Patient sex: F
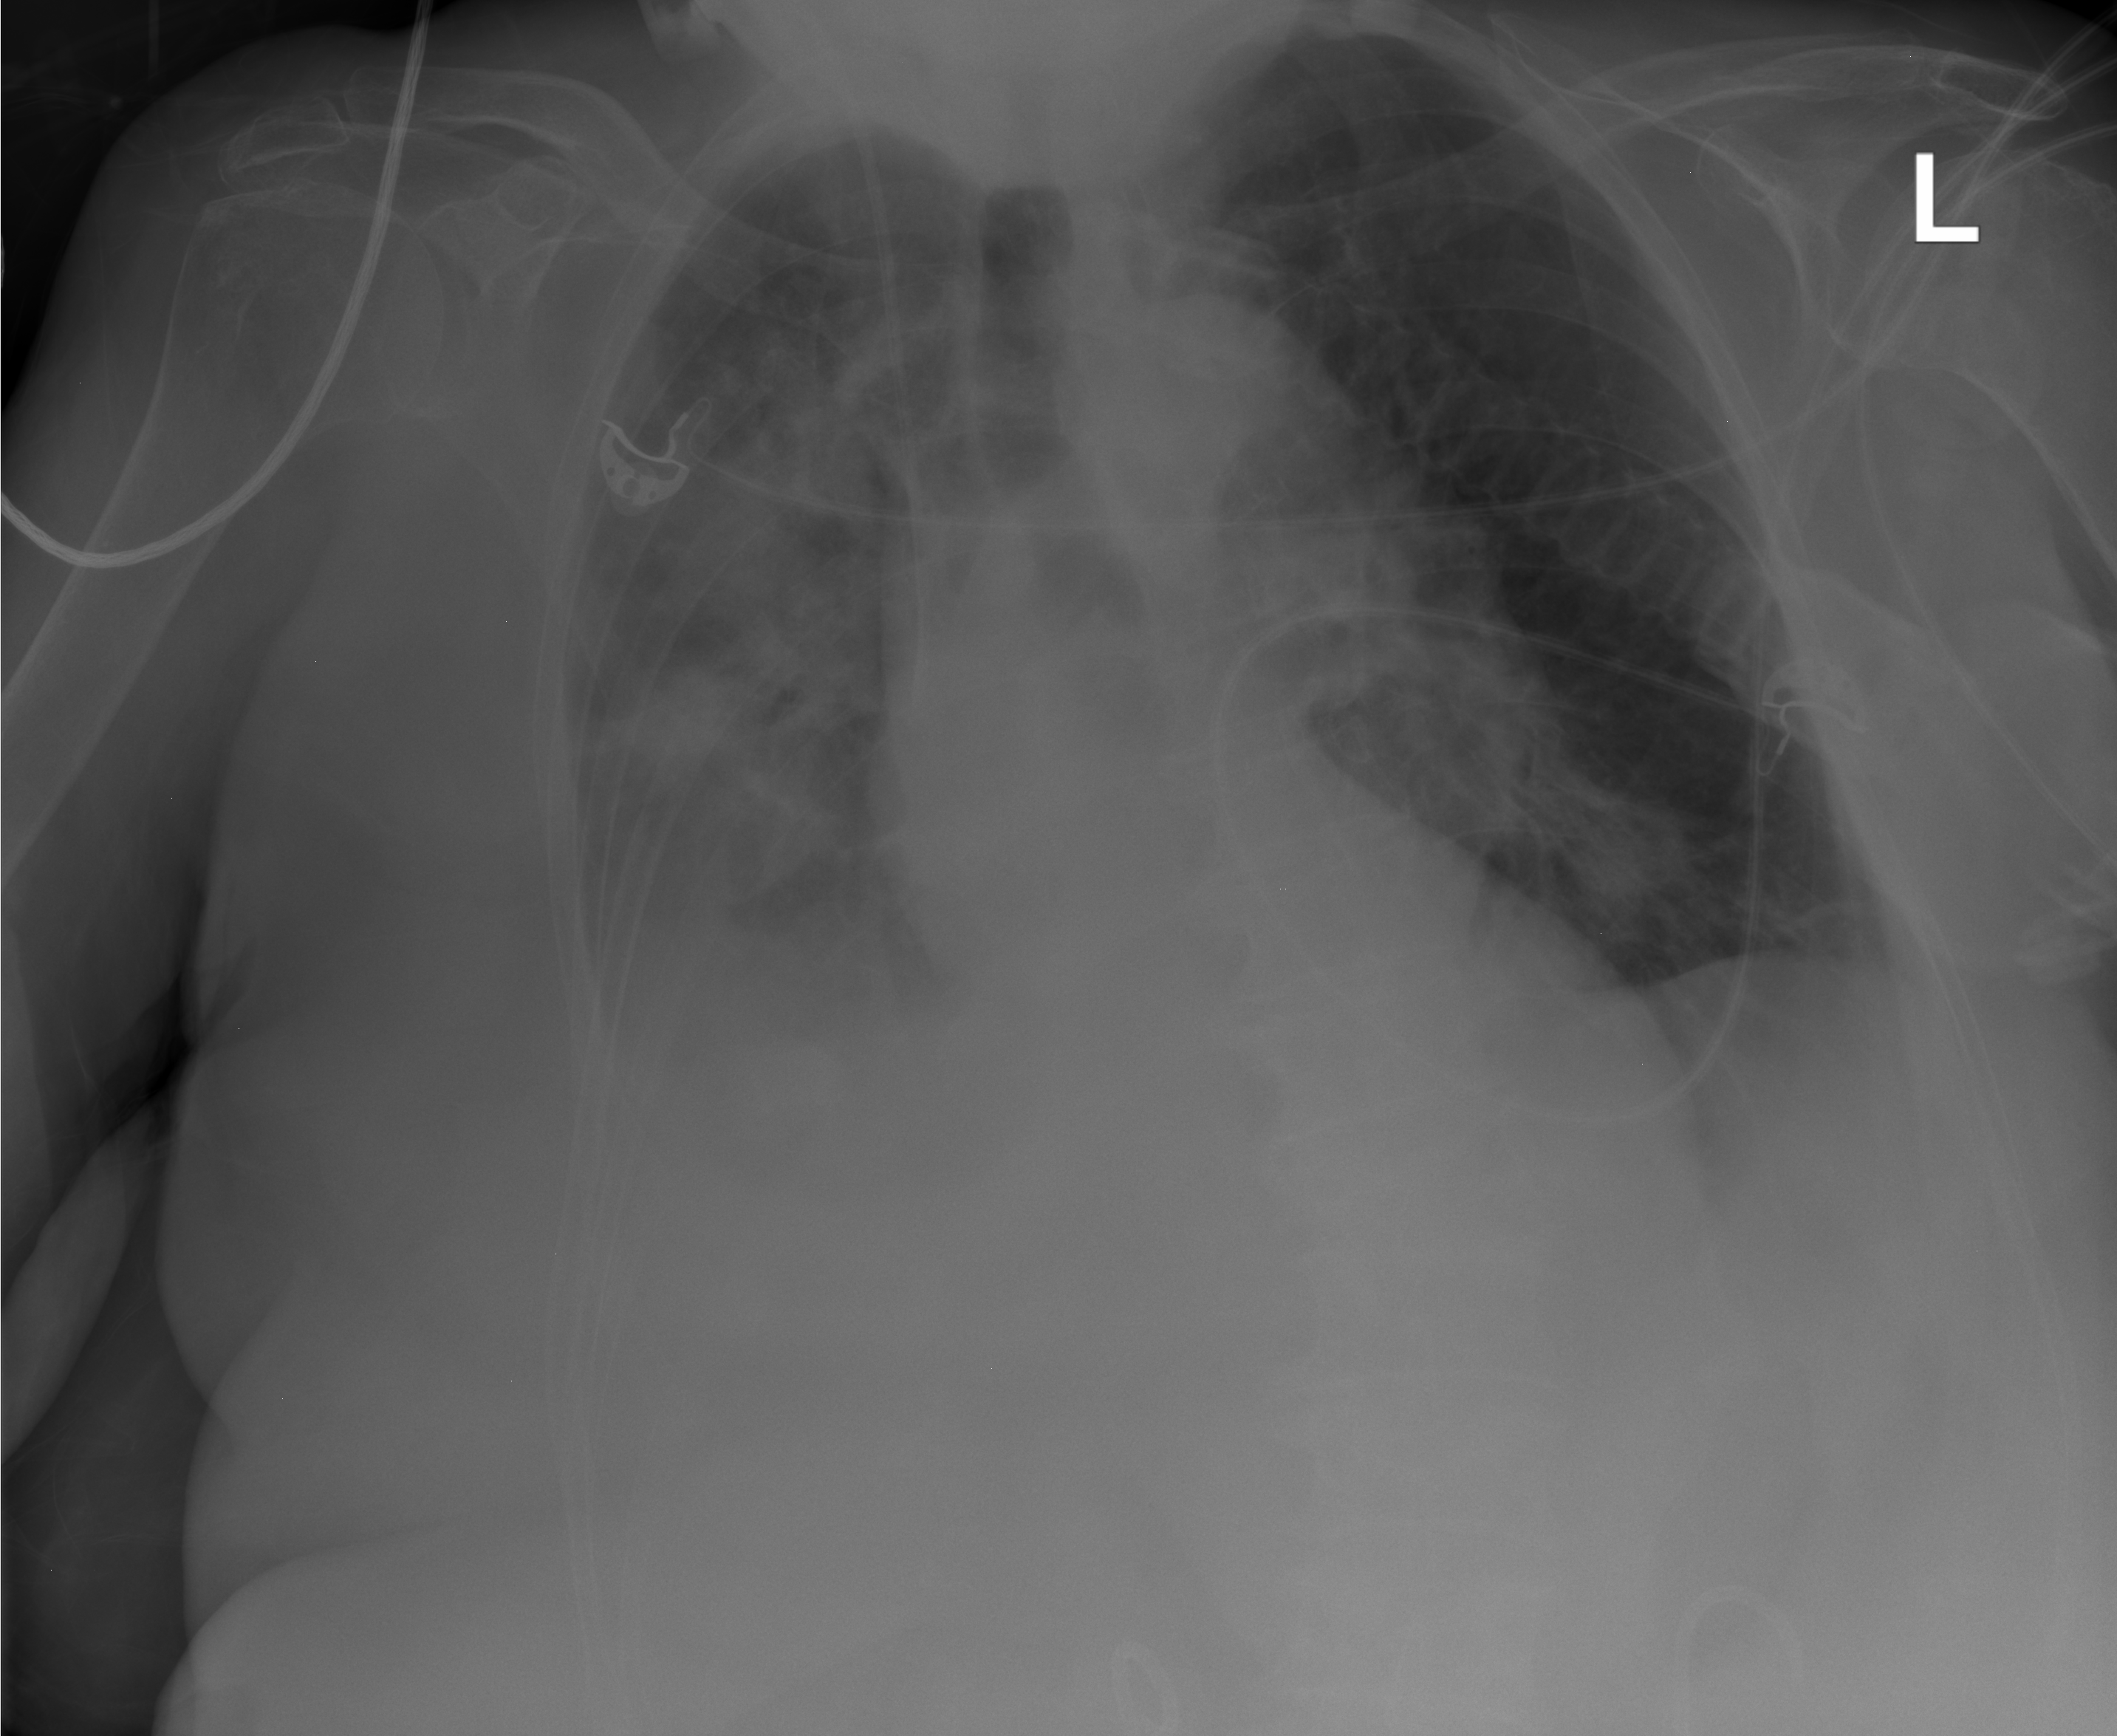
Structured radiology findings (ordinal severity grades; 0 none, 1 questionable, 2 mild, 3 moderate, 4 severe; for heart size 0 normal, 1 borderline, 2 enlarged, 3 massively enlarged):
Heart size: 2
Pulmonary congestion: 0
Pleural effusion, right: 3
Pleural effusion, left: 2
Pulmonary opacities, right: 4
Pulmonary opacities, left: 0
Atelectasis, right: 3
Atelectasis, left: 2